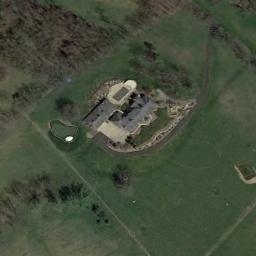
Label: sparse_residential